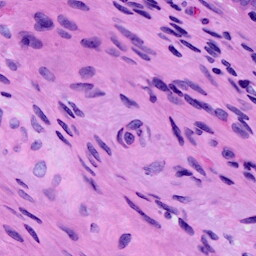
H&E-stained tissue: Cervix